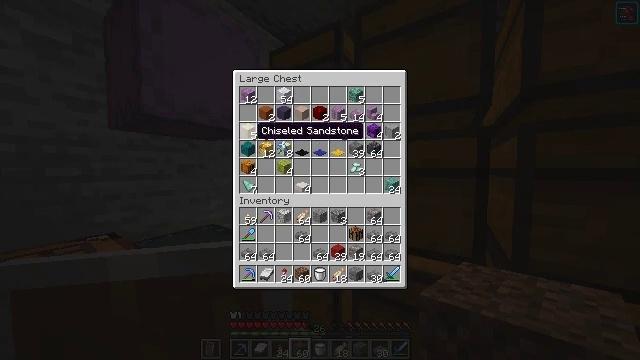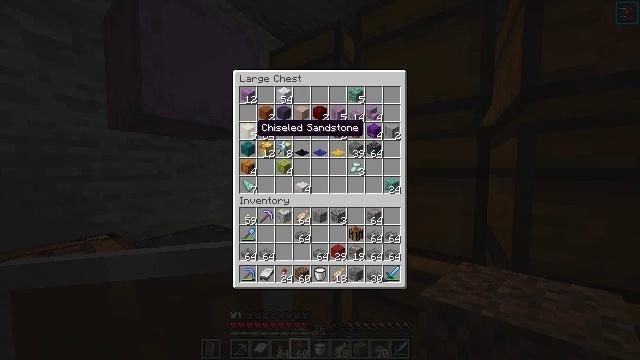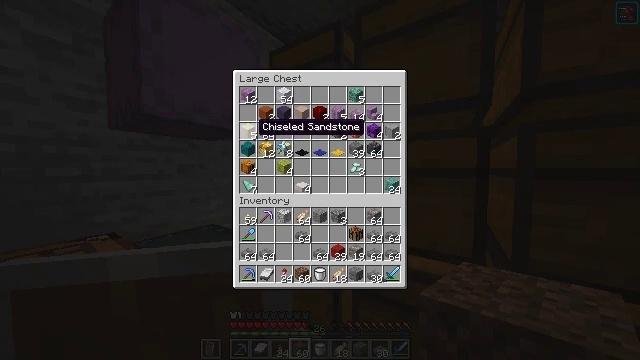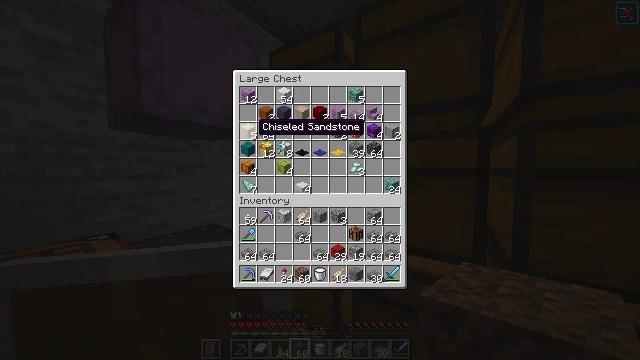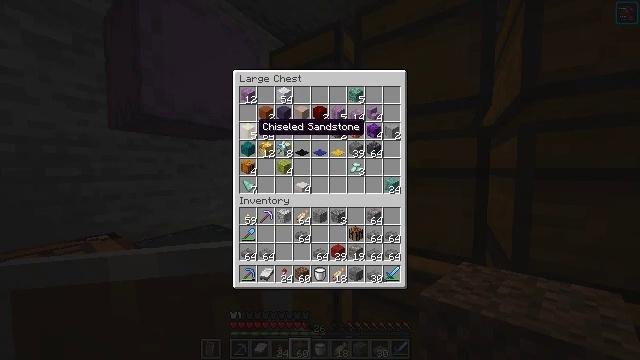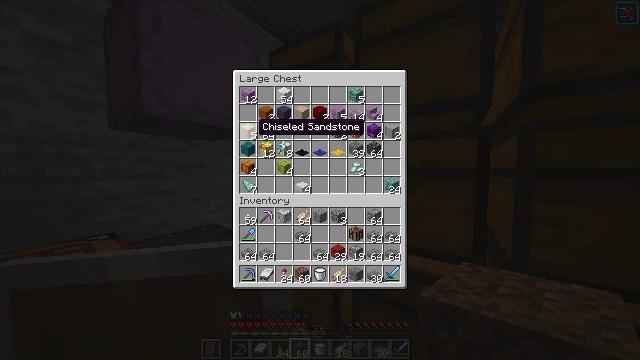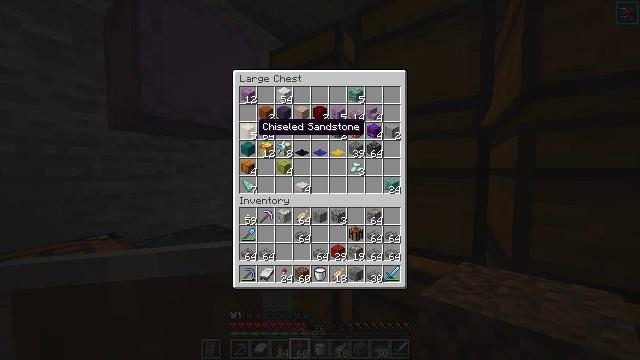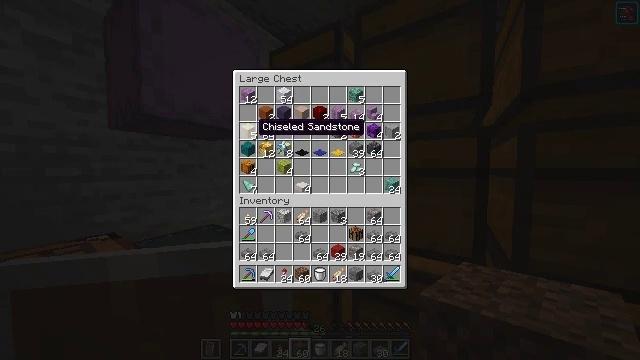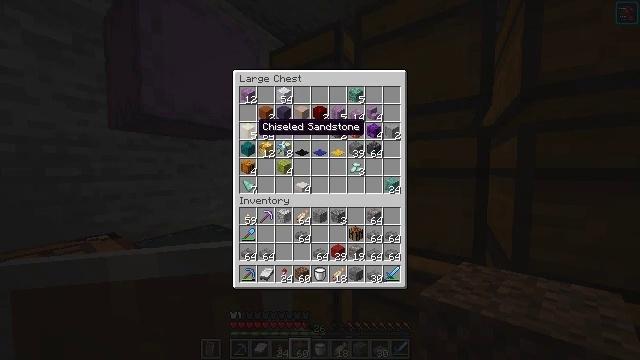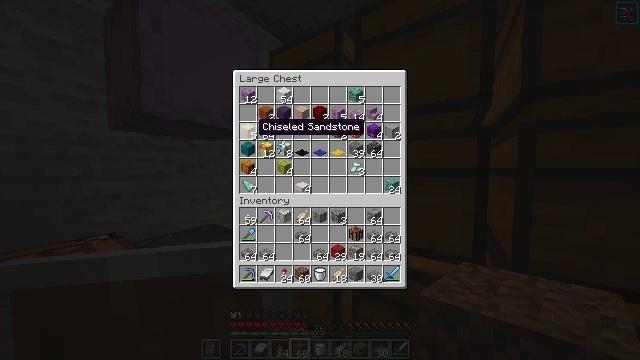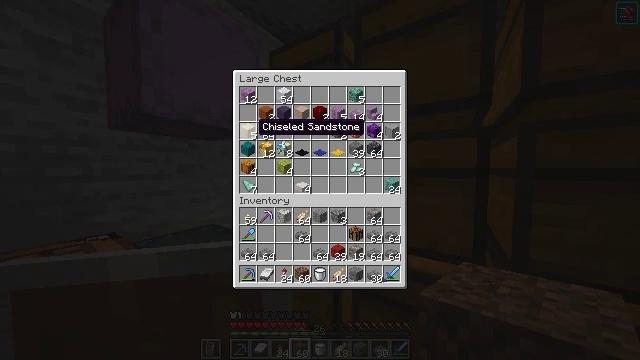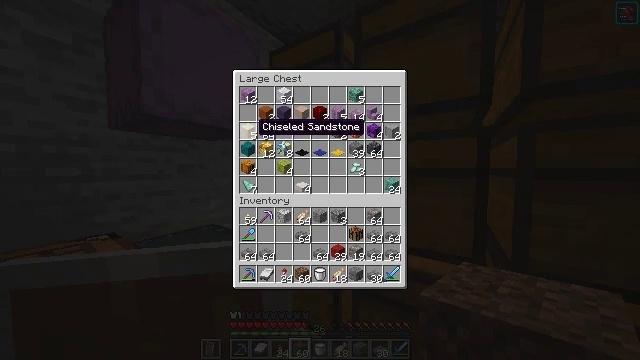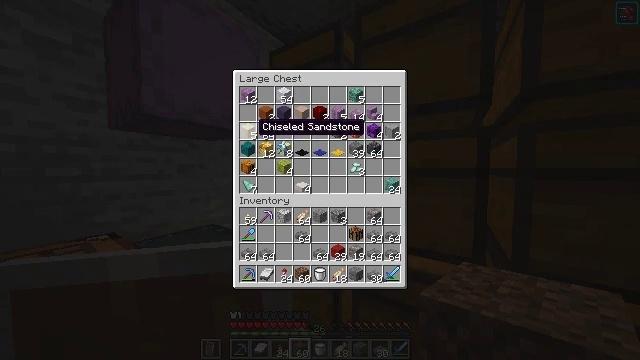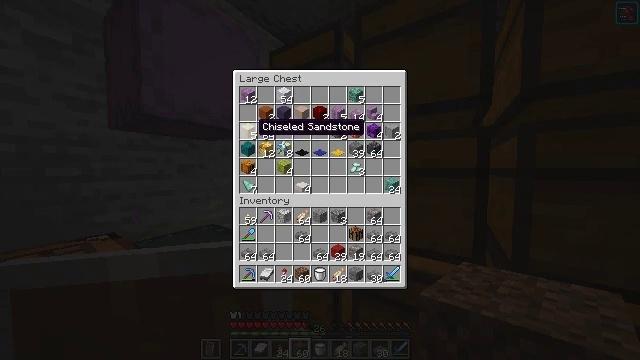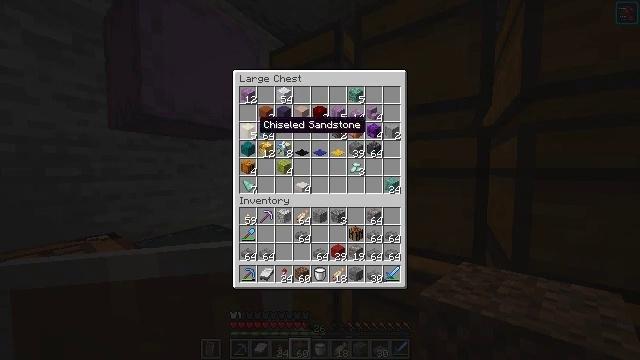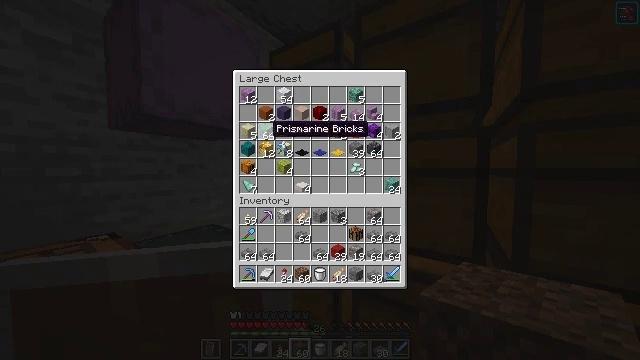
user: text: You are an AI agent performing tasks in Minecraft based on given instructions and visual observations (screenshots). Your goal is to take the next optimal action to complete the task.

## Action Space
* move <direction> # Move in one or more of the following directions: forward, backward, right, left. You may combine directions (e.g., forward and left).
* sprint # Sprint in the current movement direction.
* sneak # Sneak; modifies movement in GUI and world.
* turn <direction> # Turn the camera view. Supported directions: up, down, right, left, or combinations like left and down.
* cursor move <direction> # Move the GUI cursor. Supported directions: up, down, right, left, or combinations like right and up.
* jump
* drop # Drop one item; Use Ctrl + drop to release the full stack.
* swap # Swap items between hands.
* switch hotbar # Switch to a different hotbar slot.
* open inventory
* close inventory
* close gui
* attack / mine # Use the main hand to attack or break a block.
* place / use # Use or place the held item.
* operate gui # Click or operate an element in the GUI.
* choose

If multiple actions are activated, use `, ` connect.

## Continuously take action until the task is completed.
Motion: motion action
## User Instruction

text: Open the crafting grid to make clay.
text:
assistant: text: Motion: no_op
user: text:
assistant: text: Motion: no_op
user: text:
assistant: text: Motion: no_op
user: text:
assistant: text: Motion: no_op
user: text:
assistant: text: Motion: no_op
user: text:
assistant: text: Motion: no_op
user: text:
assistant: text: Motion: no_op
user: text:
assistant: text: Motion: no_op
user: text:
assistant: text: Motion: no_op
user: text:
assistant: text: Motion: no_op
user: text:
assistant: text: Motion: no_op
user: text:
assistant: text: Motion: no_op
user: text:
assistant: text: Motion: no_op
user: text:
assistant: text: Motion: no_op
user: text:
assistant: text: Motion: cursor move right
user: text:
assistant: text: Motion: cursor move right and down
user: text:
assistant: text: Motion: cursor move right and down
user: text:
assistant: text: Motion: cursor move right and down
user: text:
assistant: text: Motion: cursor move right
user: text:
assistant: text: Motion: no_op
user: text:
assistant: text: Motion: no_op
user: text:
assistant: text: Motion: no_op
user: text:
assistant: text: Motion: no_op
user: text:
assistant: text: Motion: cursor move up
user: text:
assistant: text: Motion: cursor move up
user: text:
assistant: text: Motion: cursor move up
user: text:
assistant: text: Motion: cursor move up
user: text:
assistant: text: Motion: no_op
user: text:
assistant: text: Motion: cursor move left
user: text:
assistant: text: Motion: cursor move left